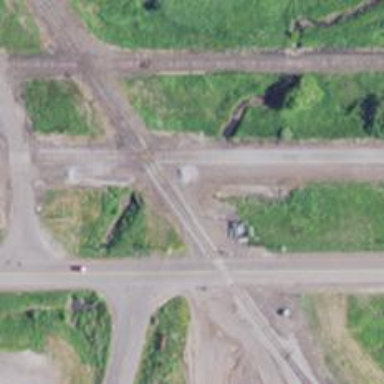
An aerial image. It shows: Railway crossing.